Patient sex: M
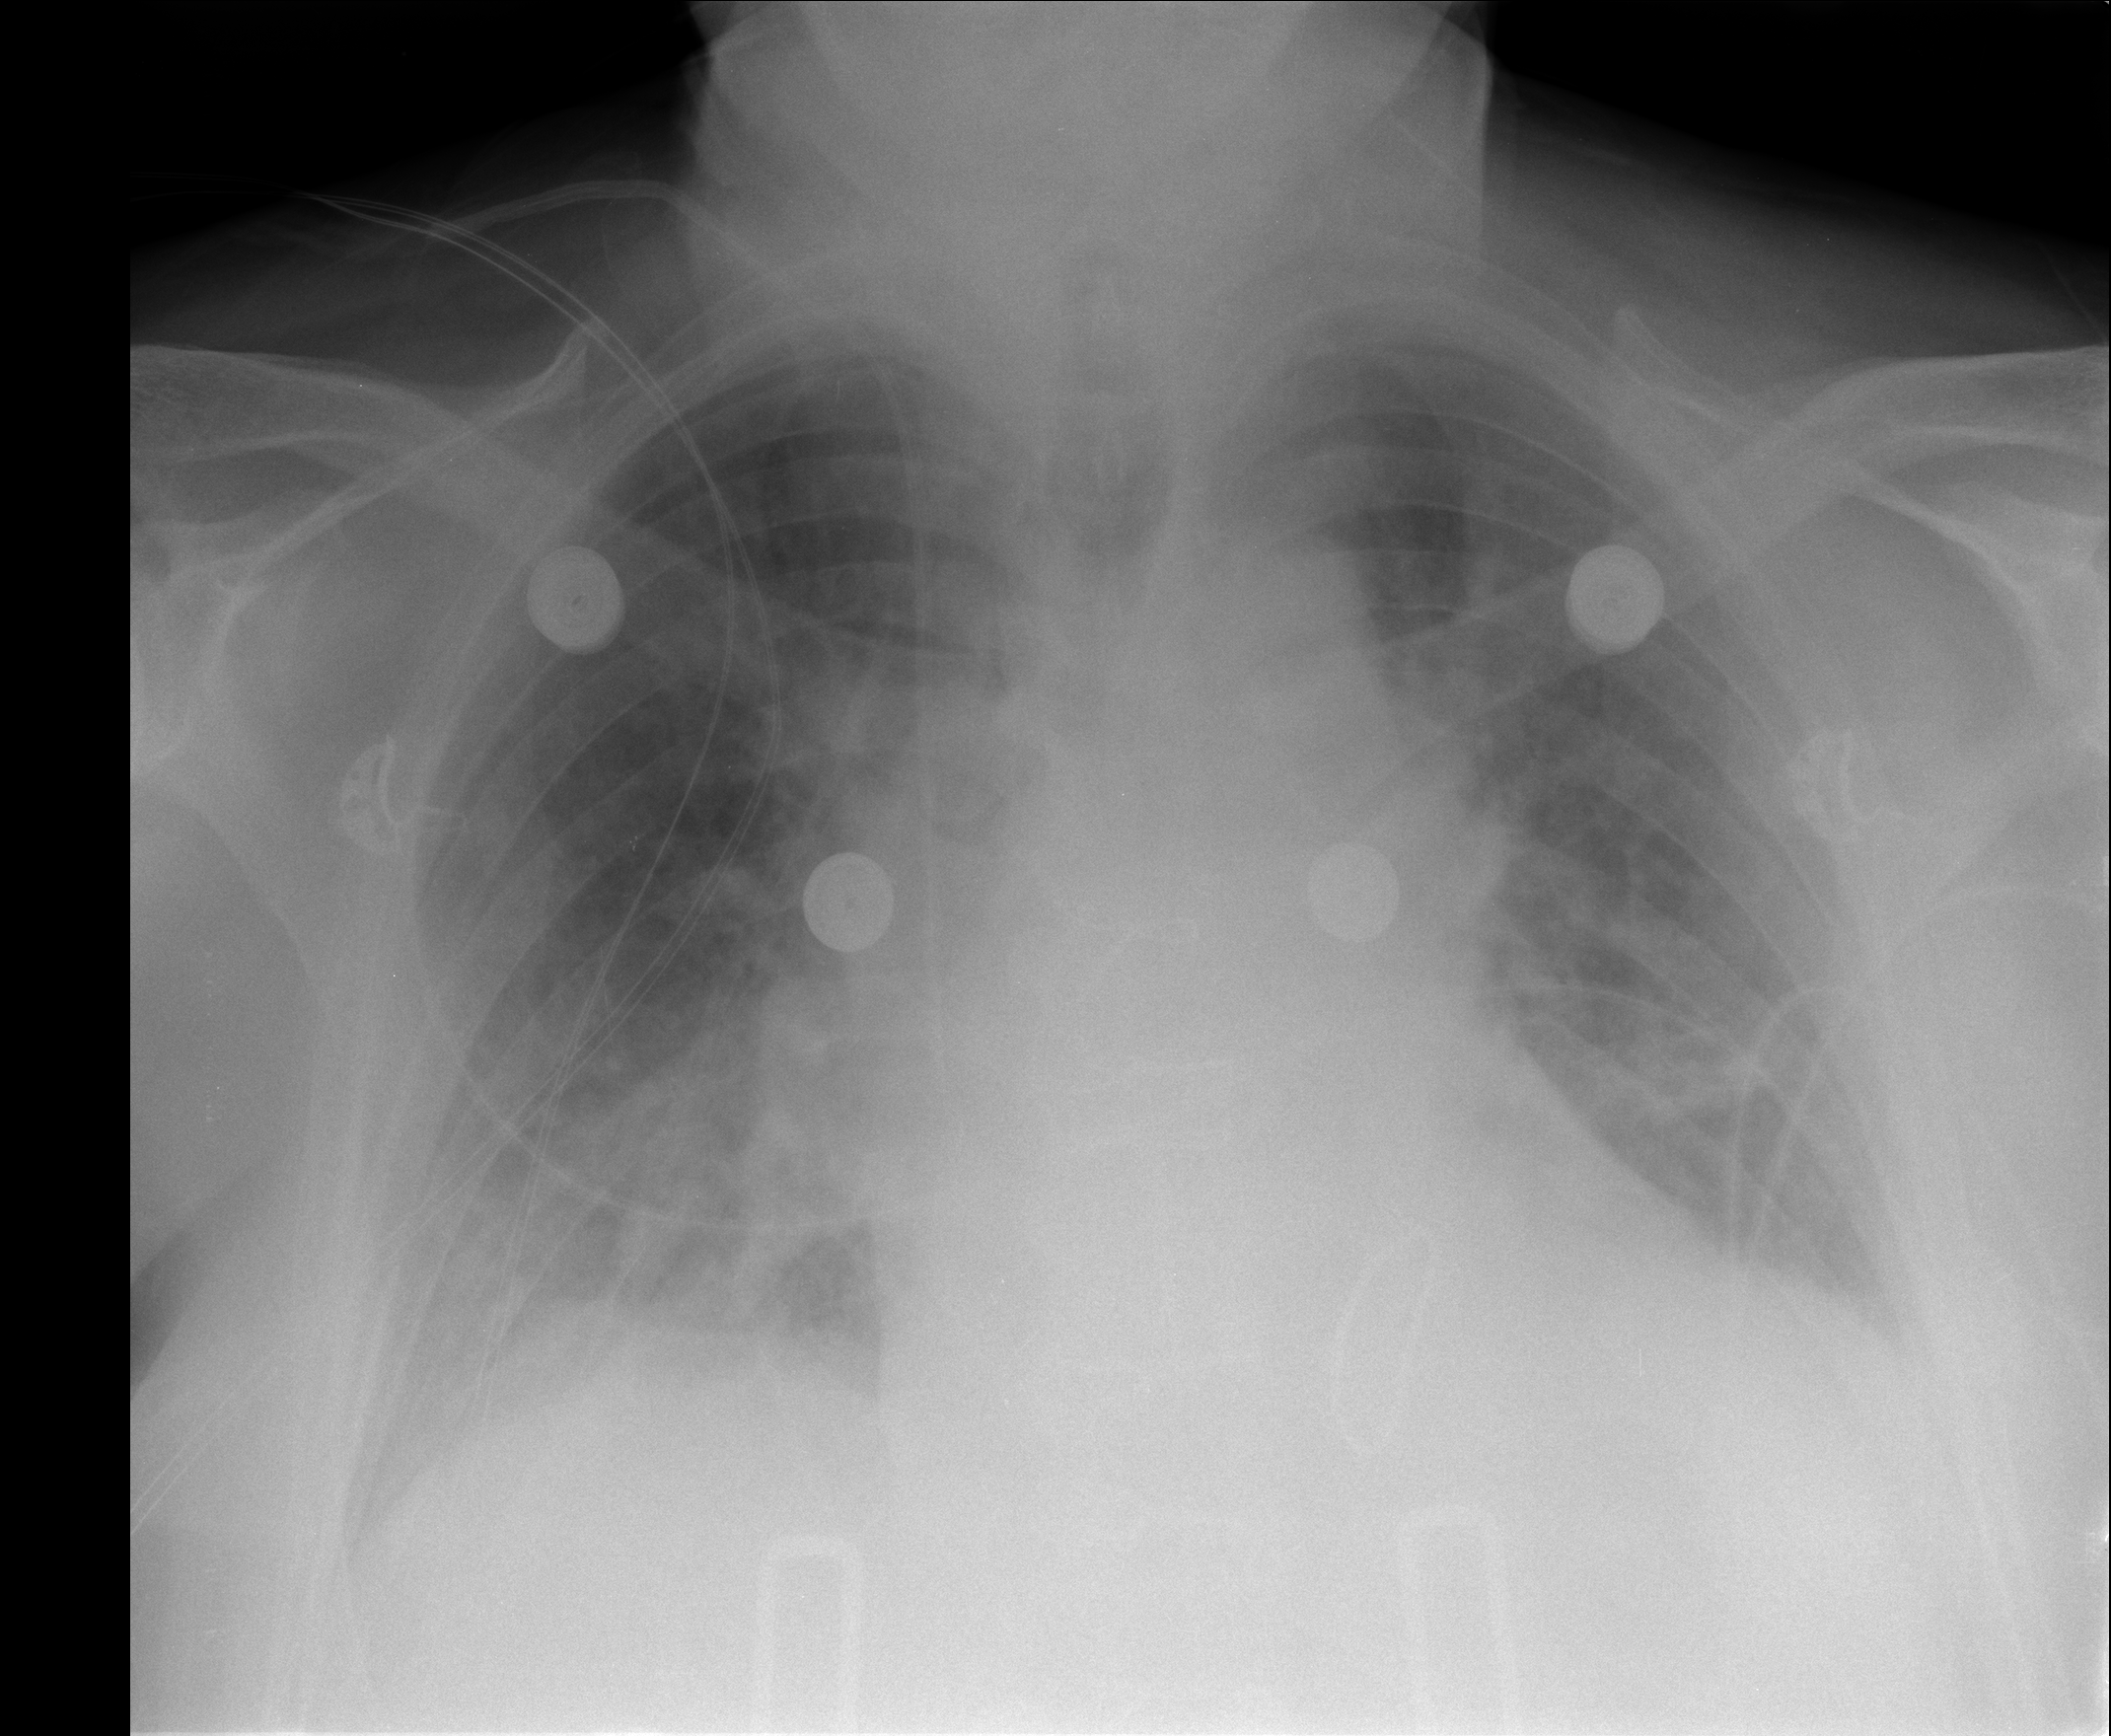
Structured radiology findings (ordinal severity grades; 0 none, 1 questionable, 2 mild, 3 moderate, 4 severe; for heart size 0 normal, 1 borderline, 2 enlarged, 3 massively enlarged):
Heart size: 2
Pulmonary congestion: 2
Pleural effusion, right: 1
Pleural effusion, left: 2
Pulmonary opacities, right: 0
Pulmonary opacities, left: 0
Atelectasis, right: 0
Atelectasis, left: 0